Question: following <URL>. I already found out, that notifications need to have different IDs, otherwise the older notification will just be updated with the content of the second notification. If I use different IDs, my Notifications will just be a list:

The small secondary icon is set with setSmallIcon() (see my first notification on the screenshot above), while the larger icon is set with setLargeIcon(). What I cannot control is when the number of pending notifications will be displayed. It is not controlled by the <URL> mentioned in my other question.
So my guess is, that Jelly Bean will take care automatically of multiple notifications, but how can I trigger this? Maybe someone can give me a piece of code or a hint in the documentation.
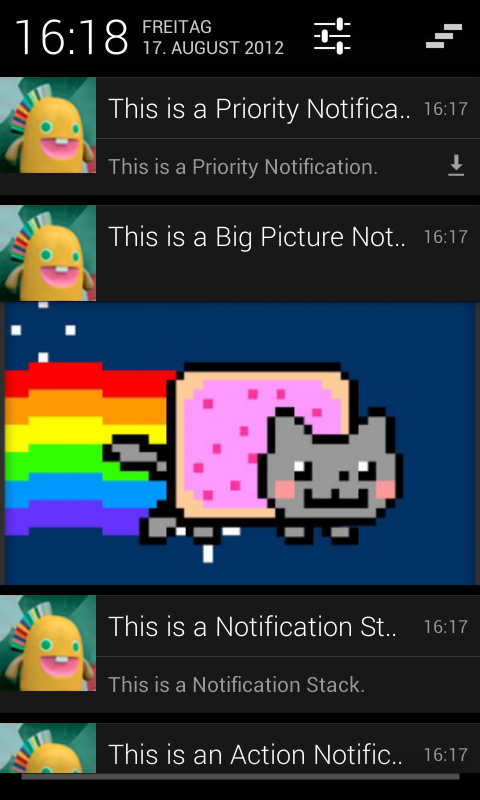
Answer: You wrote the answer in your question: "otherwise the older notification will just be updated with the content of the second notification". However, your app needs to have the smarts to know what the "second notification" should show, to cover all events since the last time the user interacted with your app. Then, the "second notification" can contain information about both events, not just the second one.